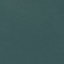
Land use / land cover class: SeaLake